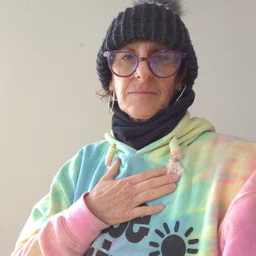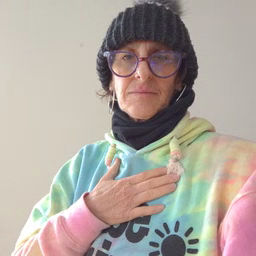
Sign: minemy